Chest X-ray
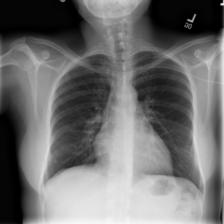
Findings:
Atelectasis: negative
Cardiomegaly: negative
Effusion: negative
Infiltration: negative
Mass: negative
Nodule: negative
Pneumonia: negative
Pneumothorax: negative
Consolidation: negative
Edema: negative
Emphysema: negative
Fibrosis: negative
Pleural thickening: negative
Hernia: negative